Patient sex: F
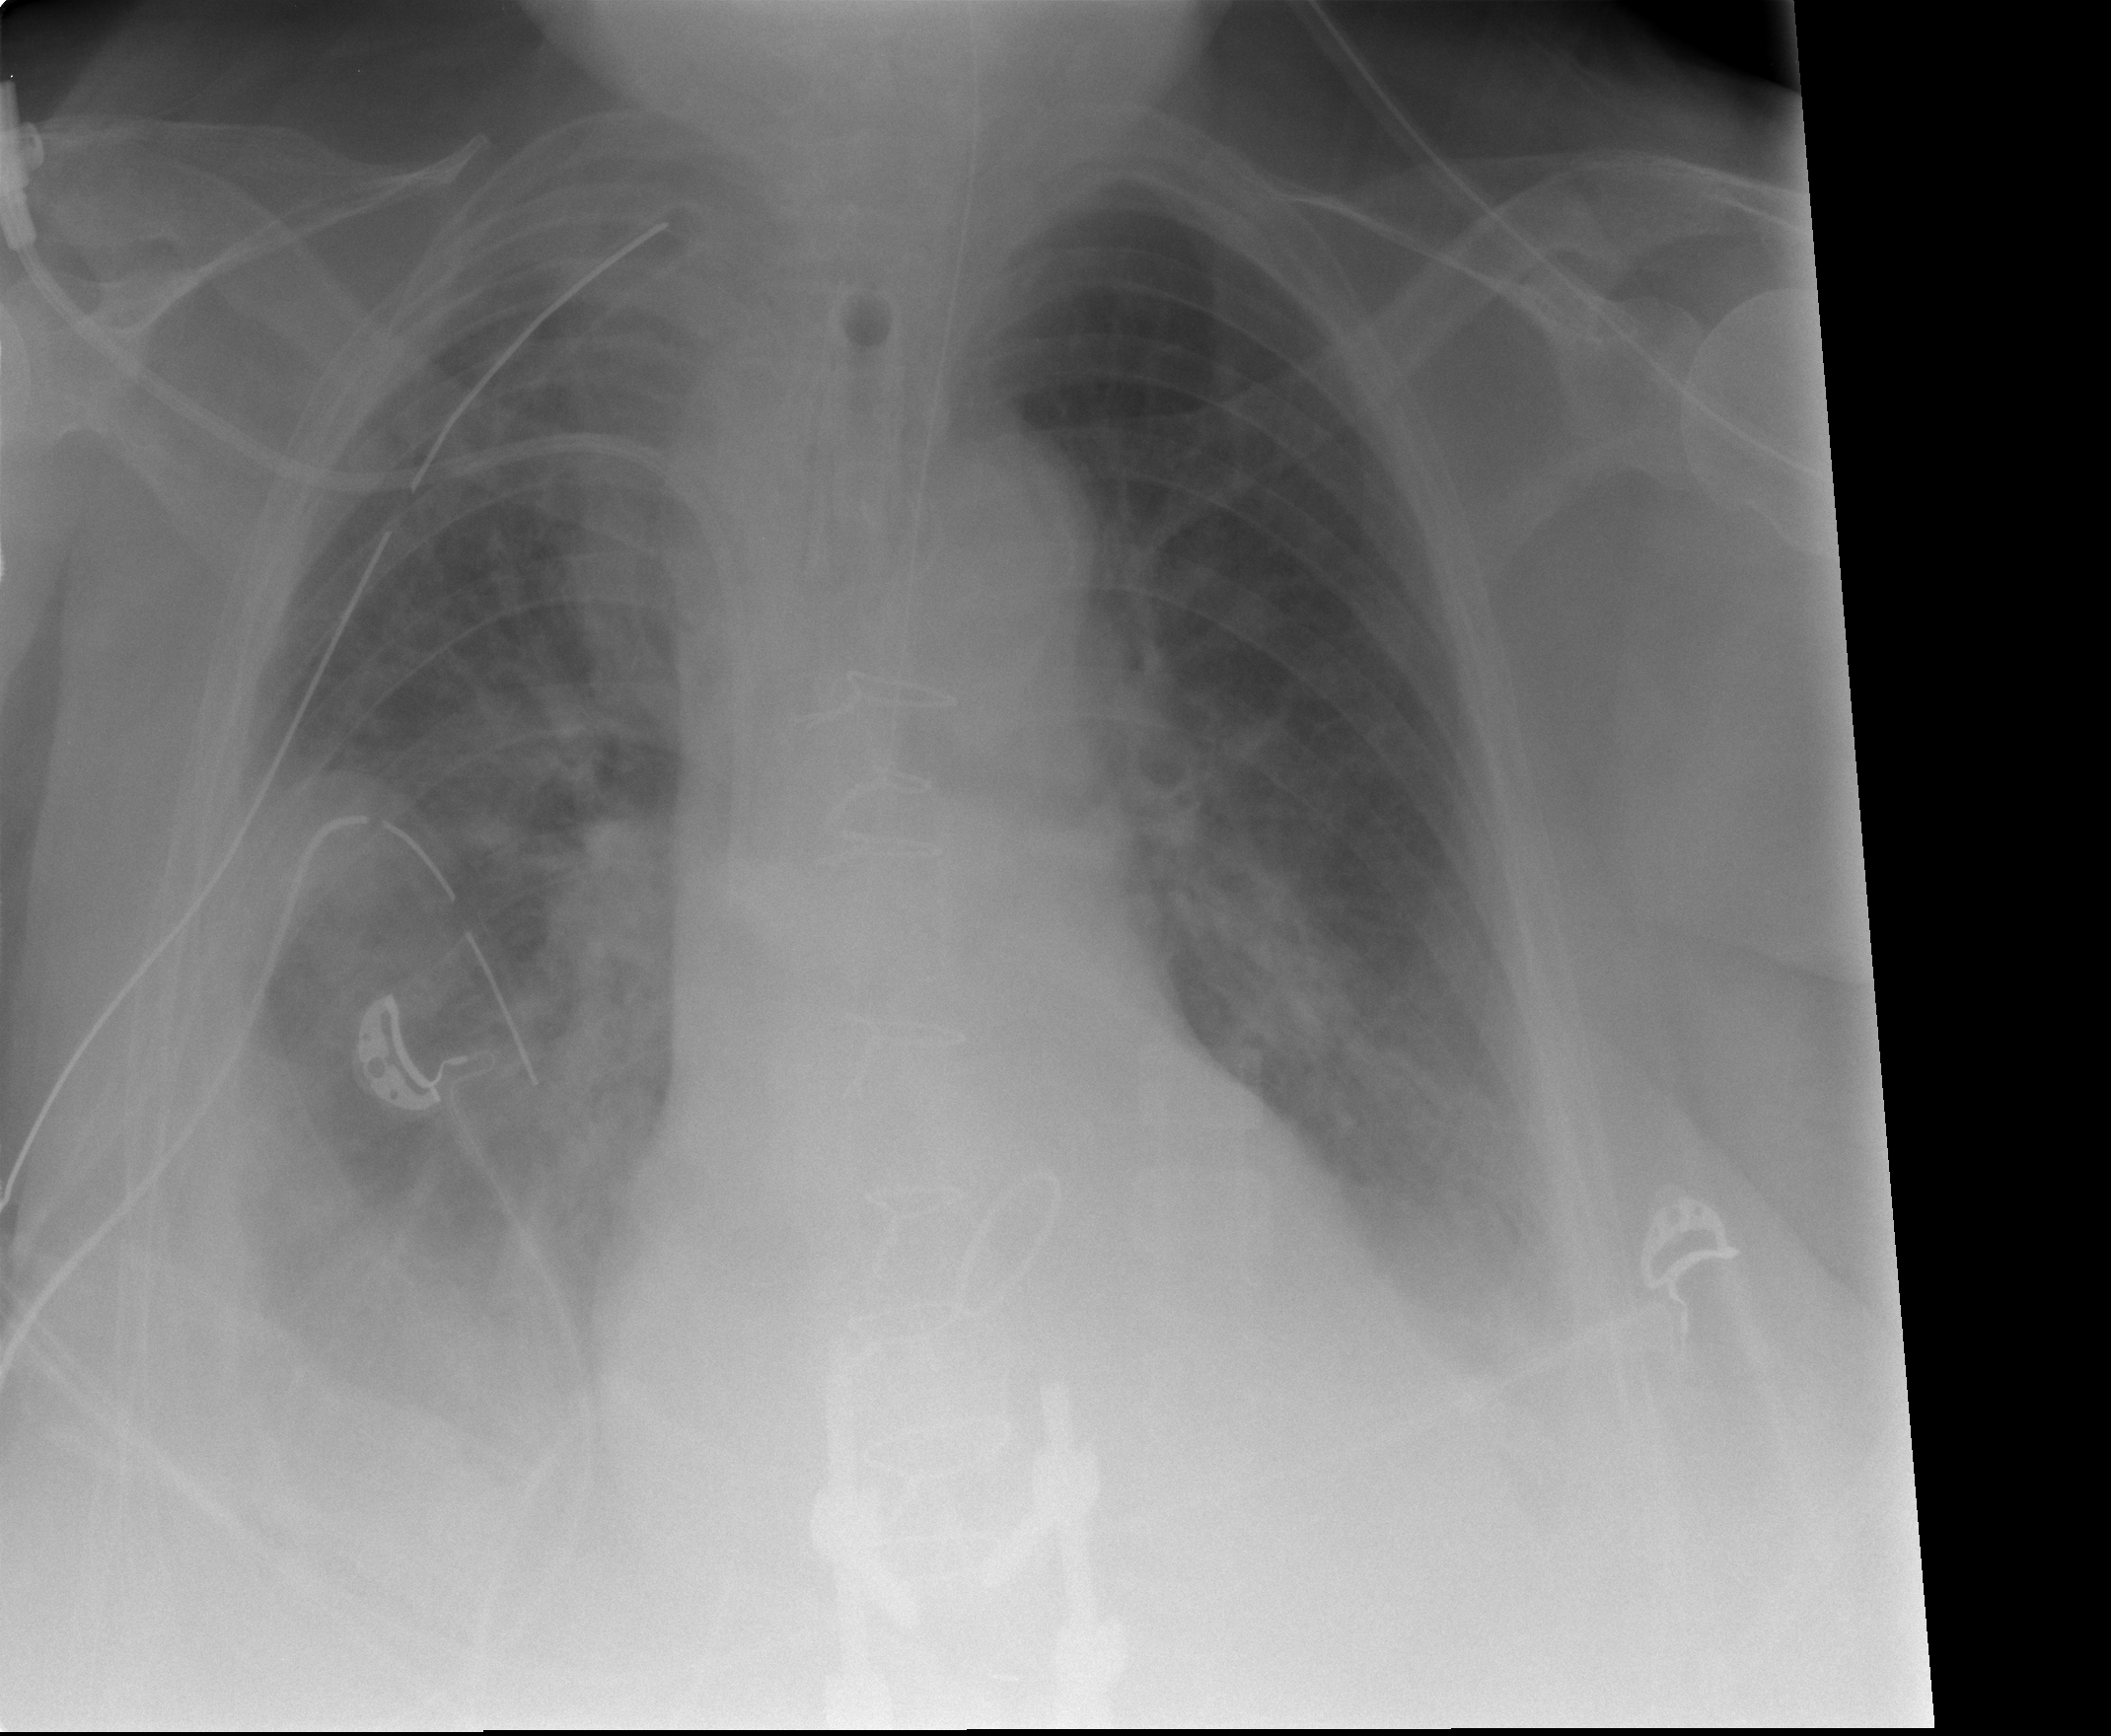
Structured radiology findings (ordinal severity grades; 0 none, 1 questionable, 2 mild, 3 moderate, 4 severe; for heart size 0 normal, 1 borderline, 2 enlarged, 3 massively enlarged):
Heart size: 1
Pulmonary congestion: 0
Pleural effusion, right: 2
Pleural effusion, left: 2
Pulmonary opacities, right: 2
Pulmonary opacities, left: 0
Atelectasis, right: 3
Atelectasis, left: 2